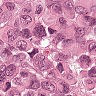
Metastatic tissue present: yes